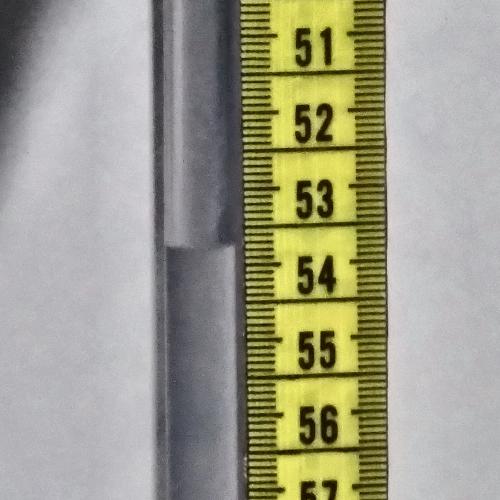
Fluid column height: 53.7 cm